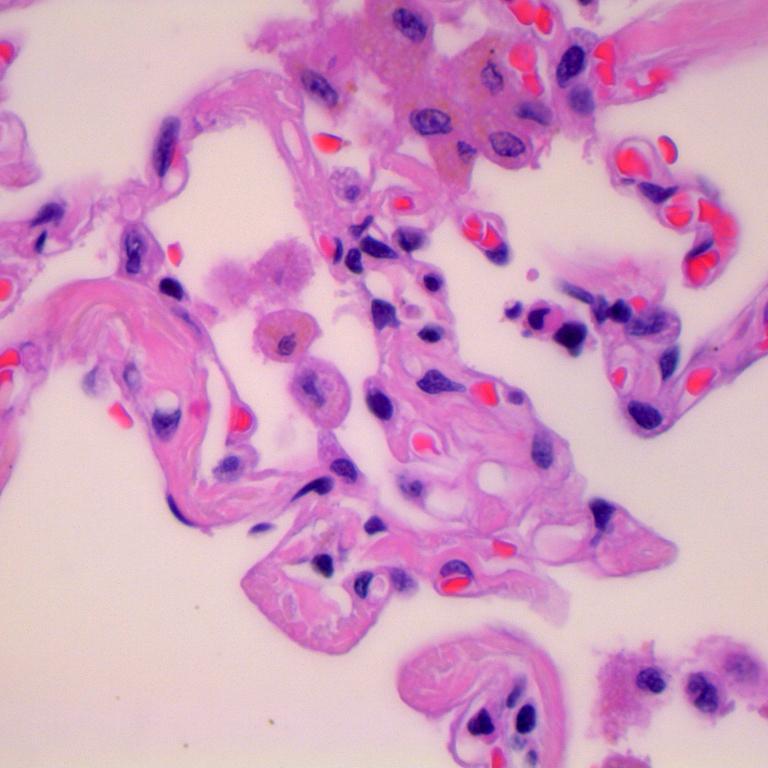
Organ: lung
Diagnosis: benign